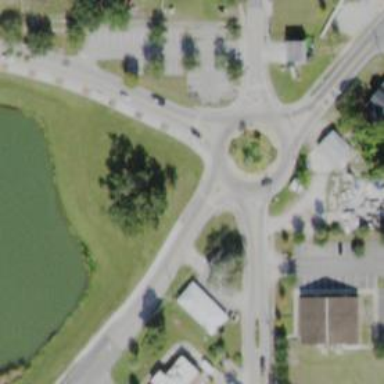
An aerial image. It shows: Secondary road with asphalt surface leading to roundabout.